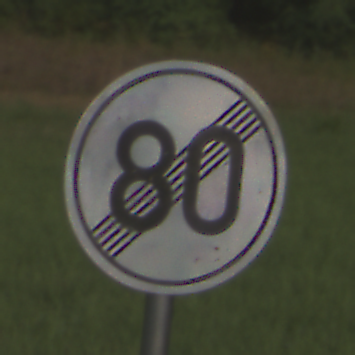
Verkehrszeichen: EndeGeschwindigkeit80
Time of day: SunriseSunset
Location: Outdoor (Nature)
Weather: PartlyCloudy
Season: NotSpecified
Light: Natural